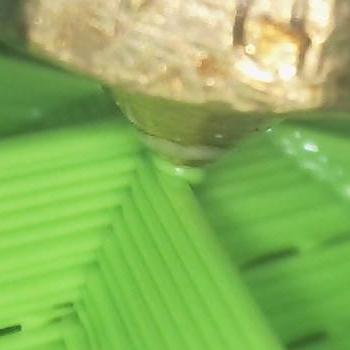
Flow rate: 300%